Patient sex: M
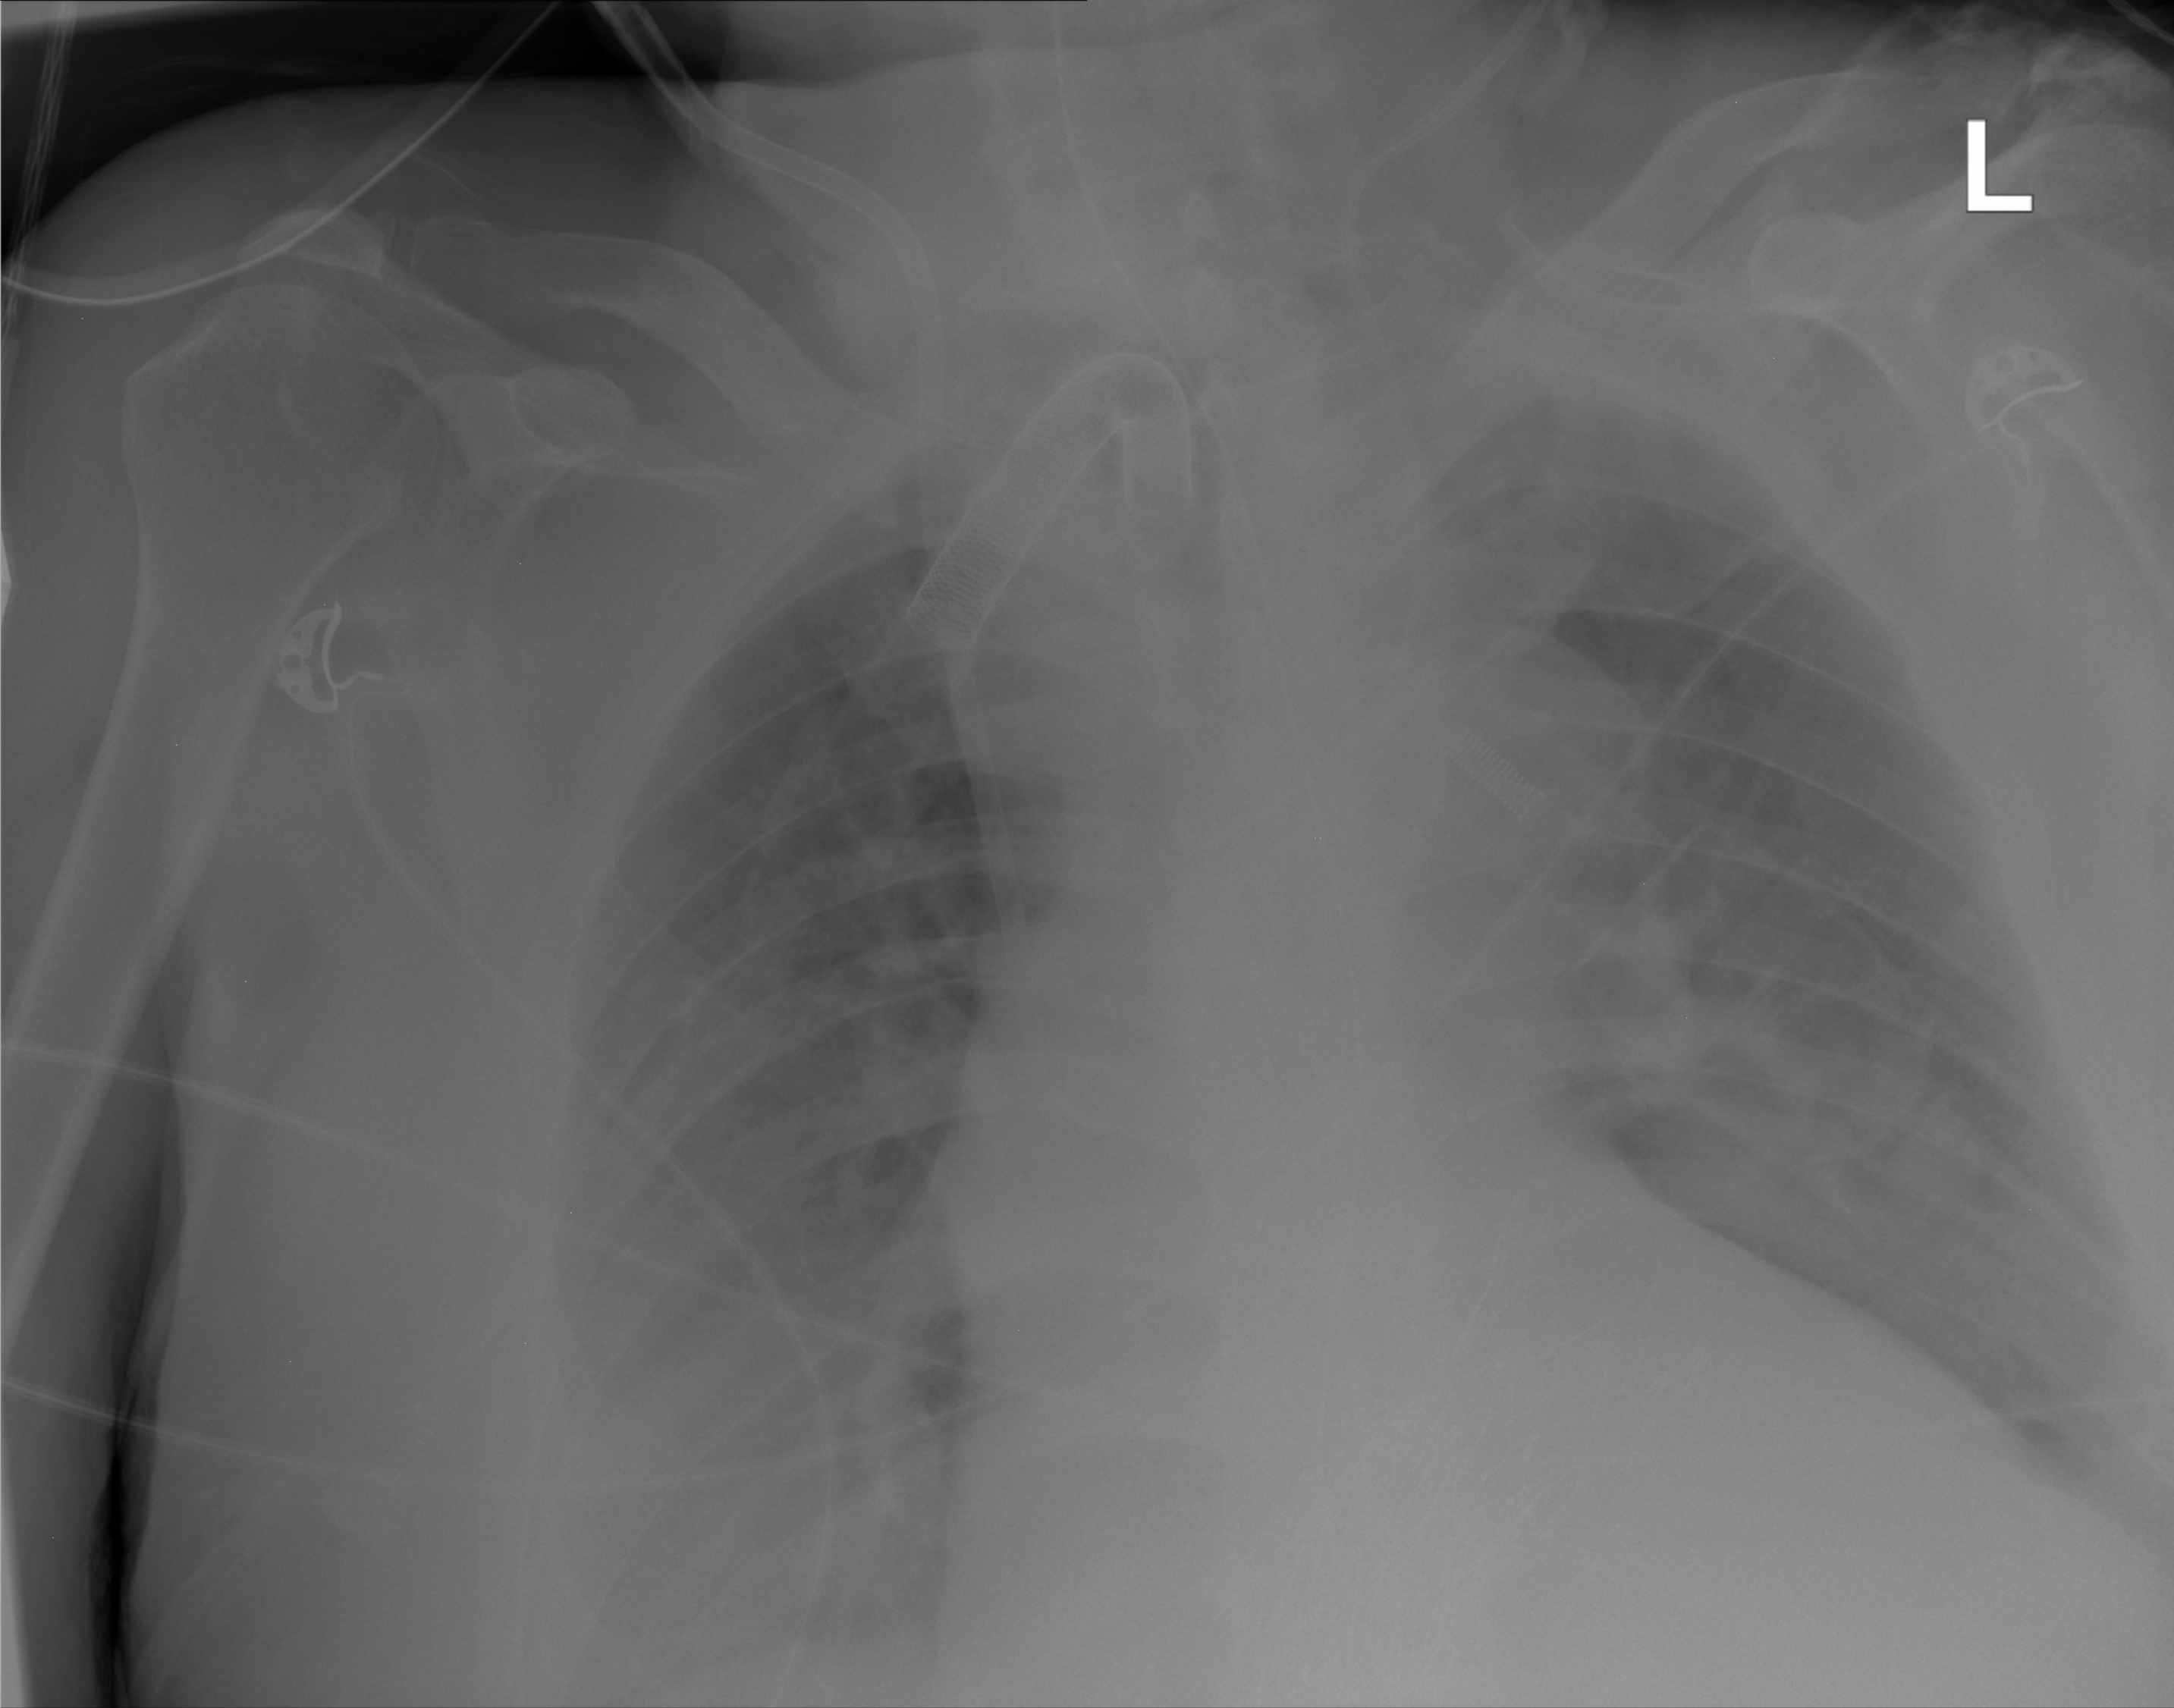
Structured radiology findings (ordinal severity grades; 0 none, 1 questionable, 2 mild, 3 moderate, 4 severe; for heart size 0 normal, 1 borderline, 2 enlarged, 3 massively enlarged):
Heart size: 2
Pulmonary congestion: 0
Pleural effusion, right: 2
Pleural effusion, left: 2
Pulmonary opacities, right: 0
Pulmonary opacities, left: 0
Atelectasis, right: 0
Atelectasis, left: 2